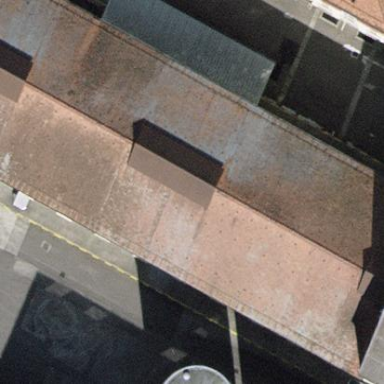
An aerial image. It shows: Industrial building.